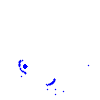
Particle: pion